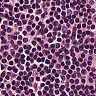
Metastatic tissue present: no